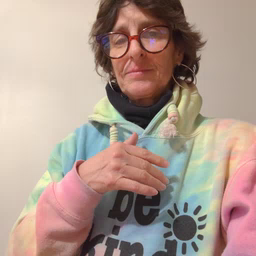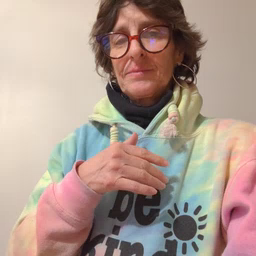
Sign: child